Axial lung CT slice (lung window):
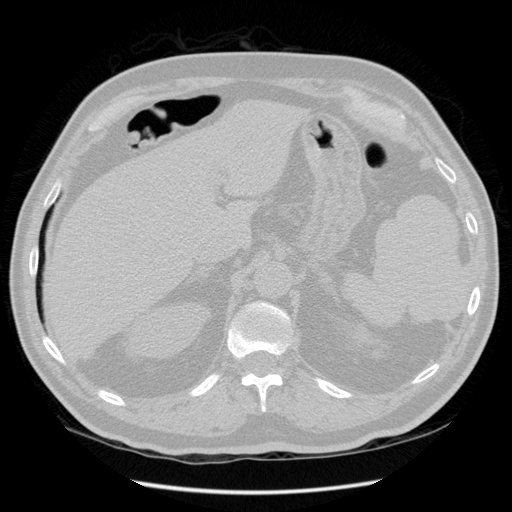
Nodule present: no